Interaction volume radius: 5 \u00c5
Interaction volume height: 25 \u00c5
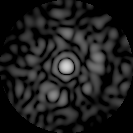
Disorder parameter: 0.8548